Interaction volume radius: 10 \u00c5
Interaction volume height: 15 \u00c5
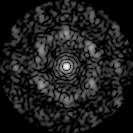
Disorder parameter: 0.652